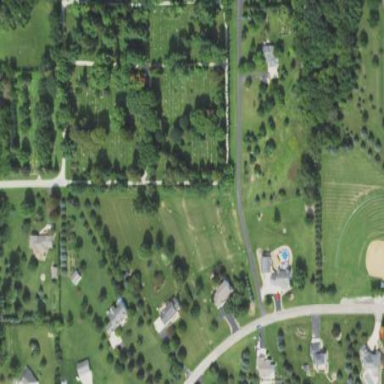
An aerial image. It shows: Cemetery.